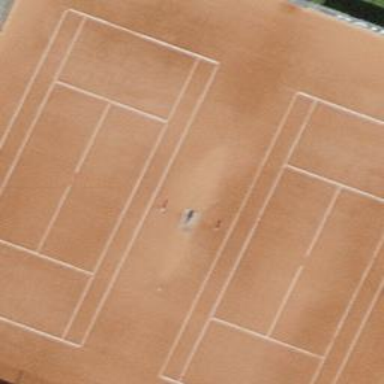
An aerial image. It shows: Clay tennis court on pitch.